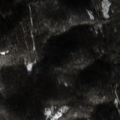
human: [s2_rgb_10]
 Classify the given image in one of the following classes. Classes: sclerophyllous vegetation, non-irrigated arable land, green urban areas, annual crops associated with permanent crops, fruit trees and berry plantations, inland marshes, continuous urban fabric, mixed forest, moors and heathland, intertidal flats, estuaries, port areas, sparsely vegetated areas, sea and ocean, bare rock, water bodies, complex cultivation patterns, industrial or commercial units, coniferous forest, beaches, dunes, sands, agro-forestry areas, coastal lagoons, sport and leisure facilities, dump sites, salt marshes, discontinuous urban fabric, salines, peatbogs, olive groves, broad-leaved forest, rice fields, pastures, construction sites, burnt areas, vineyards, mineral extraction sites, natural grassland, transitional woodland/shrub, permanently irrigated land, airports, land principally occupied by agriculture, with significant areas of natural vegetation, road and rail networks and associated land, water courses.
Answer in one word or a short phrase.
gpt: broad-leaved forest